Question: I've tried with @DbColumn but I get Infinity, this is my current code:
'''
var dbName:NotesDatabase = session.getDatabase("the server", "the database.nsf");
var v:NotesView = dbName.getView("the view").getColumnValues(0);
return v;
'''
But this returns about a hundred results and after that I get distorted text, hieroglyphs, values in different lines etc.
A screenshot of the values:

Now what? Thank you very much!
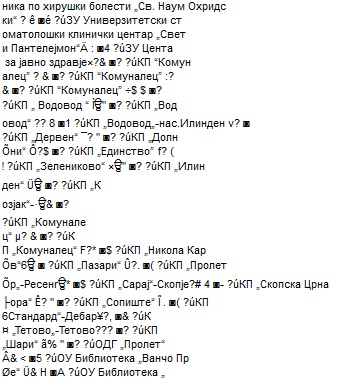
Answer: This is something of a guess because I'm not an XPages guy, but it looks to me like you're saying:
'''
var v:NotesView
'''
And then
'''
return v;
'''
So this means you are declaring that v is a NotesView object. You're actually assigning the columnValues, but the data type is wrong and there is apparently no type-checking going on. So then you return v, and it is being treated as a NotesView object instead of as an array of string values.
Perhaps this is what you need:
'''
var v:NotesView = dbName.getView("the view");
return v.getColumnValues(0);
'''